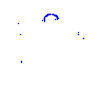
Particle: kaon